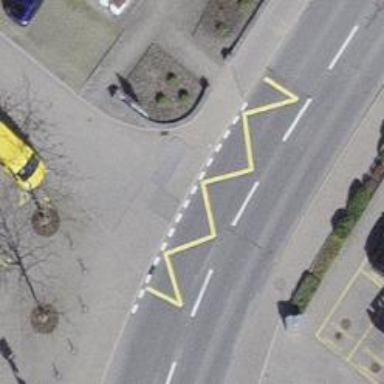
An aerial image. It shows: Bus stop with designated stop position for public transport.